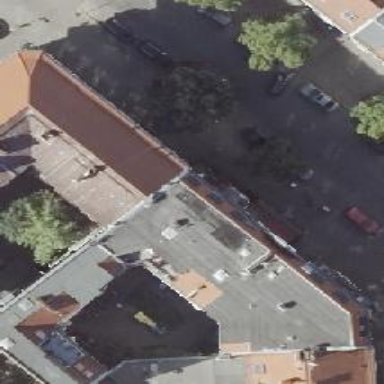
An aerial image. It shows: Cafe.